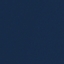
Label: SeaLake